Question: How can I add 'text' to an 'ImageButton'?
In my application I want to add 'text' to each of my three 'ImageButtons' to let the user know what game each opens.
E.g. adding "Maths Games" to the first Circular 'ImageButton' shown in screenshot below:

'''
<?xml version="1.0" encoding="utf-8"?>
<ScrollView xmlns:android="http://schemas.android.com/apk/res/android"
xmlns:app="http://schemas.android.com/apk/res-auto"
android:layout_width="match_parent"
android:layout_height="match_parent" >
<LinearLayout
android:layout_width="fill_parent"
android:layout_height="fill_parent"
android:gravity="center"
android:orientation="vertical" >
<com.mikhaellopez.circularimageview.CircularImageView
android:id="@+id/ibFirstTabMaths"
android:layout_width="250dp"
android:layout_height="250dp"
android:src="@drawable/mathsicon"
app:border="true"
app:border_color="@color/GrayLight"
app:border_width="4dp"
app:shadow="true" />
<com.mikhaellopez.circularimageview.CircularImageView
android:id="@+id/ibFirstTabMemory"
android:layout_width="250dp"
android:layout_height="250dp"
android:src="@drawable/memoryicontwo"
app:border="true"
app:border_color="@color/GrayLight"
app:border_width="4dp"
app:shadow="true" />
<com.mikhaellopez.circularimageview.CircularImageView
android:id="@+id/ibFirstTabStroop"
android:layout_width="250dp"
android:layout_height="250dp"
android:src="@drawable/stroopicon"
app:border="true"
app:border_color="@color/GrayLight"
app:border_width="4dp"
app:shadow="true" />
</LinearLayout>
</ScrollView>
'''
'''
public class firstActivity extends Activity implements View.OnClickListener {
// Declare vars
CircularImageView ibMaths;
CircularImageView ibMemory;
CircularImageView ibStroop;
@Override
protected void onCreate(Bundle savedInstanceState) {
// TODO Auto-generated method stub
super.onCreate(savedInstanceState);
setContentView(R.layout.first_tab);
initialiseVars();
}
public void initialiseVars() {
ibMaths = (CircularImageView) findViewById(R.id.ibFirstTabMaths);
ibMemory = (CircularImageView) findViewById(R.id.ibFirstTabMemory);
ibStroop = (CircularImageView) findViewById(R.id.ibFirstTabStroop);
// set on click listeners for the buttons
ibMaths.setOnClickListener(this);
ibMemory.setOnClickListener(this);
ibStroop.setOnClickListener(this);
}
public void onClick(View v) {
switch (v.getId()) {
case R.id.ibFirstTabMaths:
Intent openMathsGame = new Intent("com.example.brianapp.meditation");
// Start activity
startActivity(openMathsGame);
break;
case R.id.ibFirstTabMemory:
Intent openMemGame = new Intent("com.example.brianapp.MemoryGame");
// Start activity
startActivity(openMemGame);
break;
case R.id.ibFirstTabStroop:
// change this to make sure it opens the med screen
Intent openStroopGame = new Intent("com.example.brianapp.Stroop");
// Start activity
startActivity(openStroopGame);
break;
}// switch end
}
}
'''
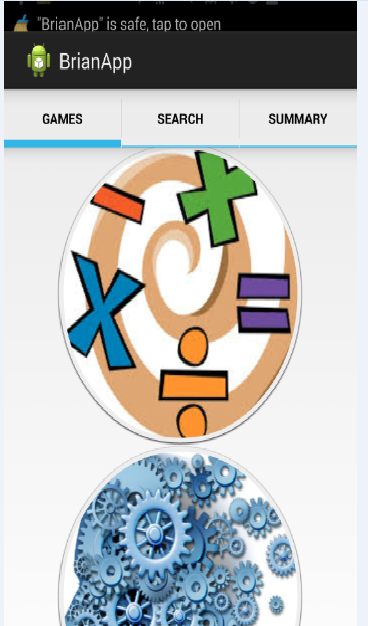
Answer: you are create custom view for your ImageView so you can use canvas to do this.
on draw method get canvas and drawtext on center of view.
main.xml
'''
<RelativeLayout xmlns:android="http://schemas.android.com/apk/res/android"
xmlns:app="http://schemas.android.com/apk/res/packageName"
xmlns:tools="http://schemas.android.com/tools"
android:layout_width="wrap_content"
android:layout_height="wrap_content" >
<packageName.ImgBtn
android:id="@+id/imgBtn1"
android:layout_width="200dp"
android:layout_height="200dp"
android:layout_alignParentLeft="true"
android:layout_alignParentTop="true"
app:text="your text here or in String.xml as reference"
android:src="@drawable/bookmark" />
</RelativeLayout>
'''
attr.xml
'''
<?xml version="1.0" encoding="utf-8"?>
<resources>
<declare-styleable name="CustomWidgetAttr" >
<attr name="text" format="string|reference"/>
<attr name="pic" format="reference"/>
</declare-styleable>
</resources>
'''
ImgBtn.class
'''
public class ImgBtn extends ImageButton {
private String Text;
private Drawable Logo;
private Paint paint;
public ImgBtn(Context context, AttributeSet attrs) {
super(context, attrs);
TypedArray typedArray = getContext().obtainStyledAttributes(attrs,
R.styleable.CustomWidgetAttr);
Text = typedArray.getString(R.styleable.CustomWidgetAttr_text);
paint = new Paint();
paint.setFlags(Paint.ANTI_ALIAS_FLAG);
paint.setTextAlign(Align.CENTER);
paint.setColor(Color.BLACK);
paint.setStyle(Style.FILL);
}
@Override
protected void onMeasure(int widthMeasureSpec, int heightMeasureSpec) {
// TODO Auto-generated method stub
super.onMeasure(widthMeasureSpec, heightMeasureSpec);
setMeasuredDimension(MeasureSpec.getSize(widthMeasureSpec), MeasureSpec.getSize(heightMeasureSpec));
}
@Override
protected void onDraw(Canvas canvas) {
// TODO Auto-generated method stub
super.onDraw(canvas);
int w = this.getMeasuredWidth();
int h = this.getMeasuredHeight();
canvas.drawText(Text, w/2, h/2, paint);
}
}
'''
complete code here ;)